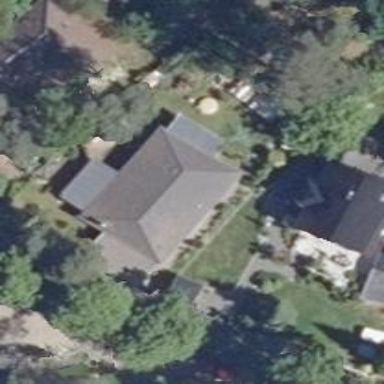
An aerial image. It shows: Detached building.